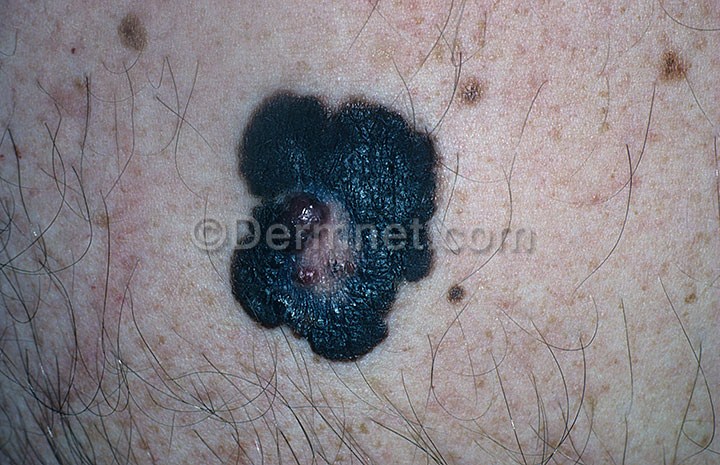
Disease: Melanoma Skin Cancer Nevi and Moles